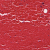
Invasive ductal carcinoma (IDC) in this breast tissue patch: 0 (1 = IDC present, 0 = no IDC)